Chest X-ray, PA view. Patient: 35 years old, sex F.
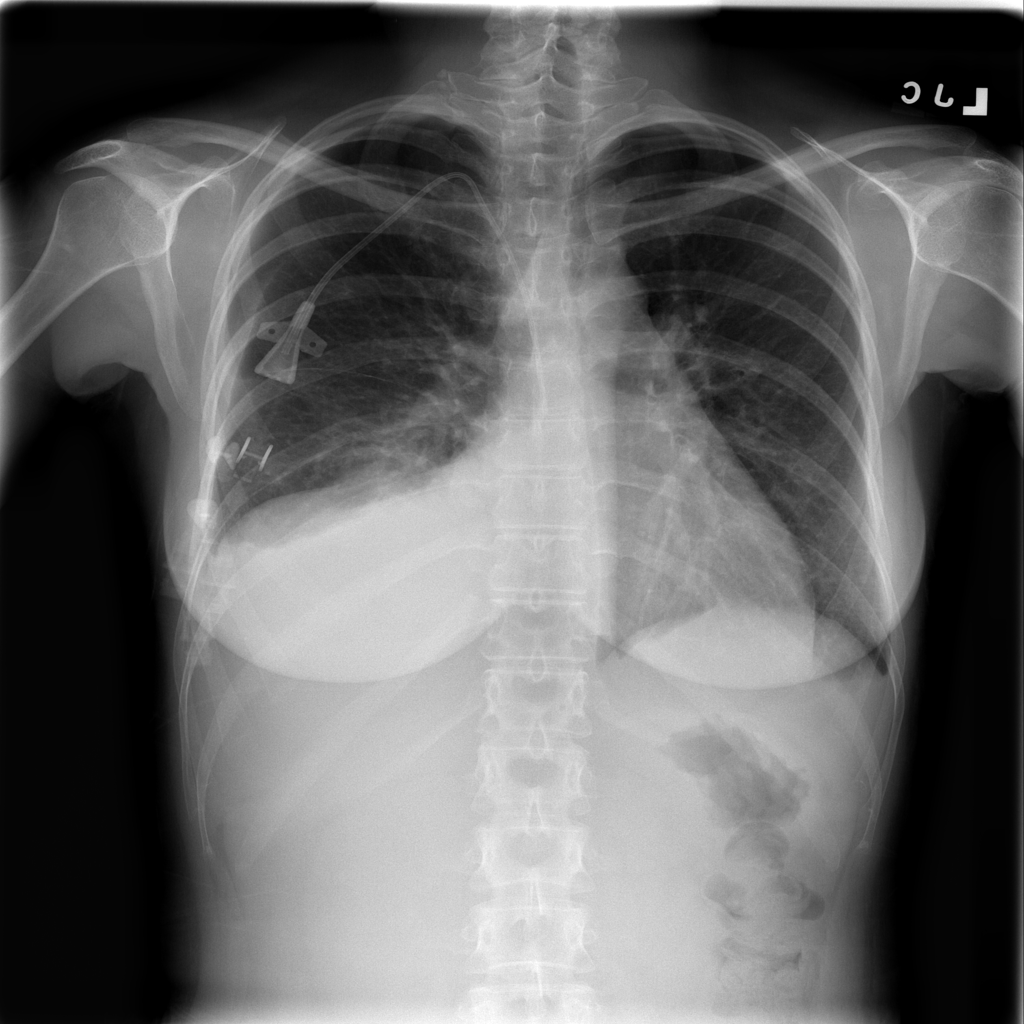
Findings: Effusion, Infiltration